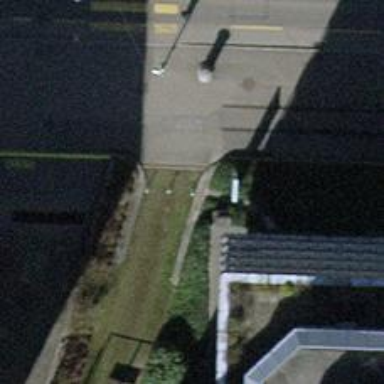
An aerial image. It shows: Bollard barrier.